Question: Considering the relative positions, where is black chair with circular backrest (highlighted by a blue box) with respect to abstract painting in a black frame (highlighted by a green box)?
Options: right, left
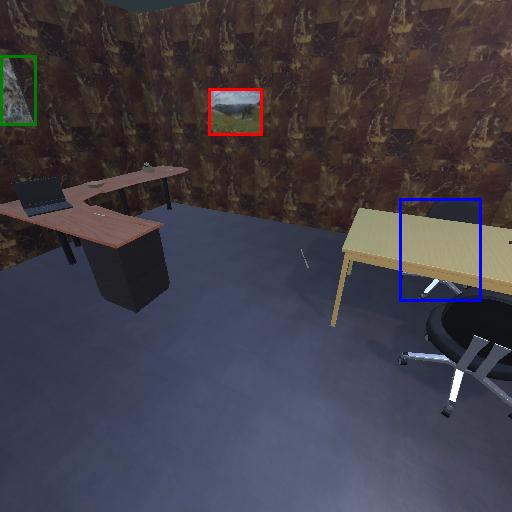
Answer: right